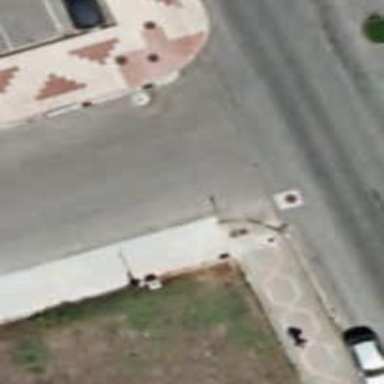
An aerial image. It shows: Service road with sidewalks on both sides.